Question: I've looked all over and haven't been able to find a clear answer to a seemingly common question: How can I do two-way databinding over a many-to-many relationship in ASP.net?
I have the following database structure:

I am currently writing a page for editing or adding a User record. Databinding things such as name and password is simple, but what I really need it to be able to display a list of all PhoneGroups and choose one or more from the list. How do I do this?
I tried a CheckBoxList, but while I can display the list of PhoneGroups, How do I bind the Checked state of each box based on whether the user has access? Some solutions use a loop in the OnDataBound event of the CheckBoxList. If I do this, how do I update the database when the checked state changes? I could go the brute force approach and write code to do this, but isn't there something that can make this simpler? It seems like such a common scenario.
## Update #1
I am currently using <URL>, but I am open to change. The backend database is MySQL.
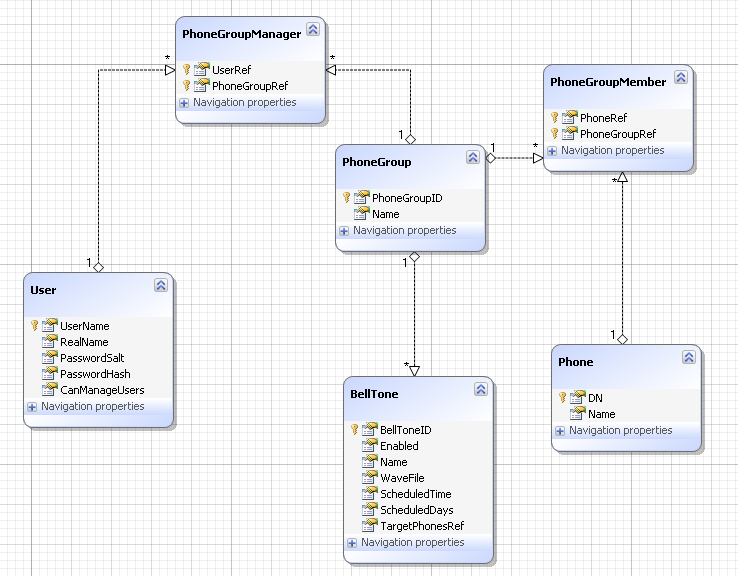
Answer: Yeah it is a common scenario and binding to that event is the solution i see used.
It is fairly simple when you consdier what the code is doing int he background. You could write your own custom server control, but thats a lot more difficult.
MVC may offer you an alternative ...
really why not redesign and only return the objects that they ahve permission for?
as for updating items in the database you need to say more about the architecture. But ultimatley to update an item you have to take the new item ... you have to do womthing like this
'''
public void StoreTheUpdatedData(YourBusinessObject theBusinessObject)
{
var yourDataContext = new DataContext()
var oldObject = (from i in yourDataContext.YourbusinessObjects
where (blah equals blah to select your item and only your item)
select i).First();
//repeat for all properties in the object
oldObject.Property = theBusinessObject.Property;
yourDataContext.SaveChanges();
}
'''
code liek that is what you need to do the update.
the save method varies depending on which ORM you are using ... I think linq2SSql uses commitChanges for instance. Been a while since i used that one.